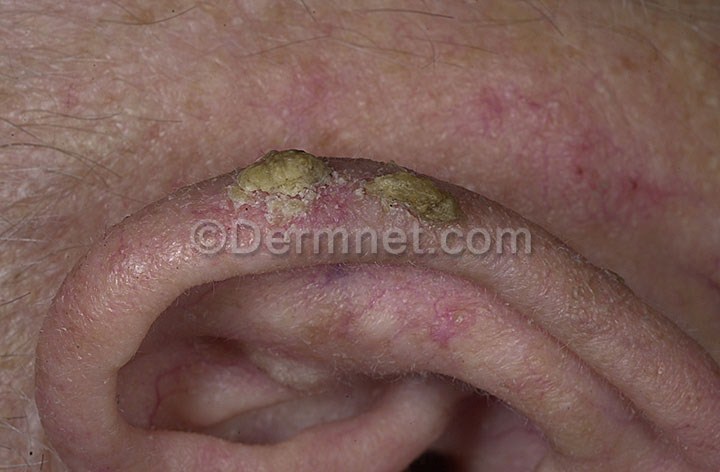
Disease: Actinic Keratosis Basal Cell Carcinoma and other Malignant Lesions